Question: Modern x86 CPU with SSE and AVX/2 has tons of registers

I can't find a unique solution. If I understand correctly, depending on the model, the CPU extracts a certain amount of RAM each time (64, 128bit) but only if you use the bits you asked for.
If possible, apply your explanation to this example:
'''
mov al, 0xFF ;8bit ns=??
mov ax, 0xFFFF ;16bit ns=??
mov eax, 0xAABBAABB ; 32bit ns=??
mov rax, 0xAABBCCDDAABBCCDD
mov xmm0, ...
mov zmm0, variable512bit
; and the opposite
mov variable512bit, zmm0
'''
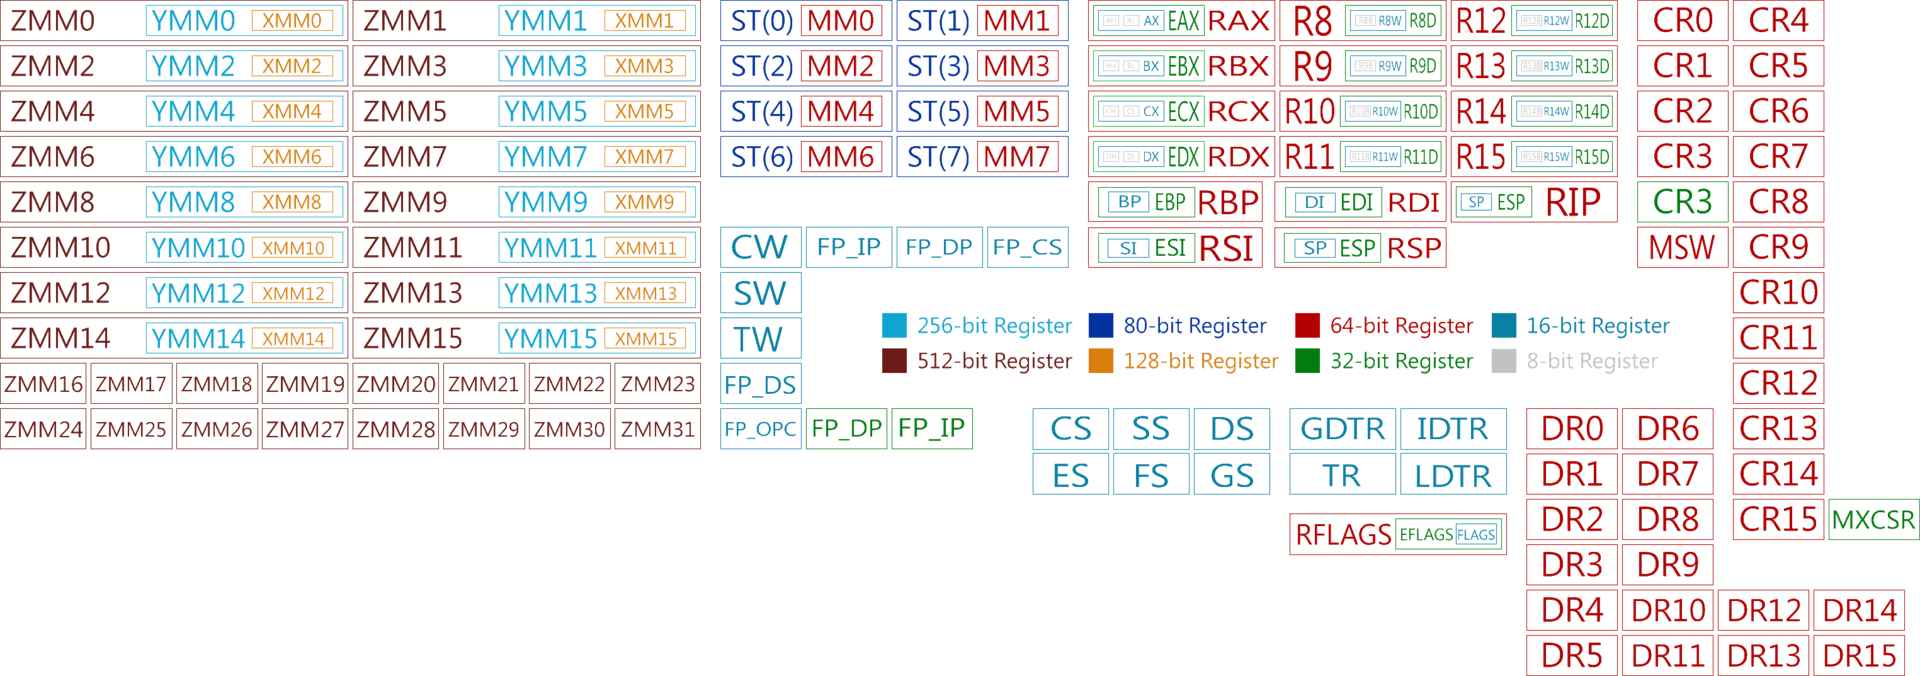
Answer: The time required to fill a register from the L1 cache depends on the processor-L1 cache interface. The width of the processor-L1 interface is usually equal or smaller than a cache line. In Nehalem, you can load 16 bytes in one cycle even though cache line size is 64 bytes wide. Take a look <URL> for some numbers for different architectures.
To answer your question with the assumption of L1 hit: As long as register size is equal or smaller than the processor-L1 interface, it does not slow down your code. Remember that if your access is not aligned, you incur two accesses to get data and that slows down your code.
In case of cache miss, the memory interface dictates your code performance. Note that memory bandwidth is much lower than cache bandwidth.
SIMD registers (like AVX and SSE) could be wider than the processor-L1 interface.